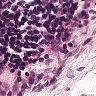
Metastatic tissue present: yes